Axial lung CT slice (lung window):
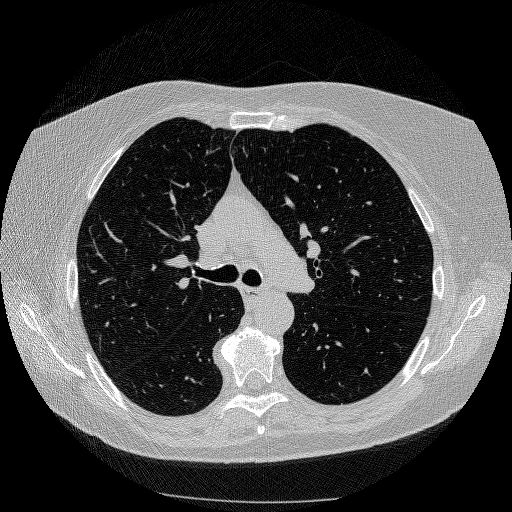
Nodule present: no